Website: lowes
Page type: billing-address
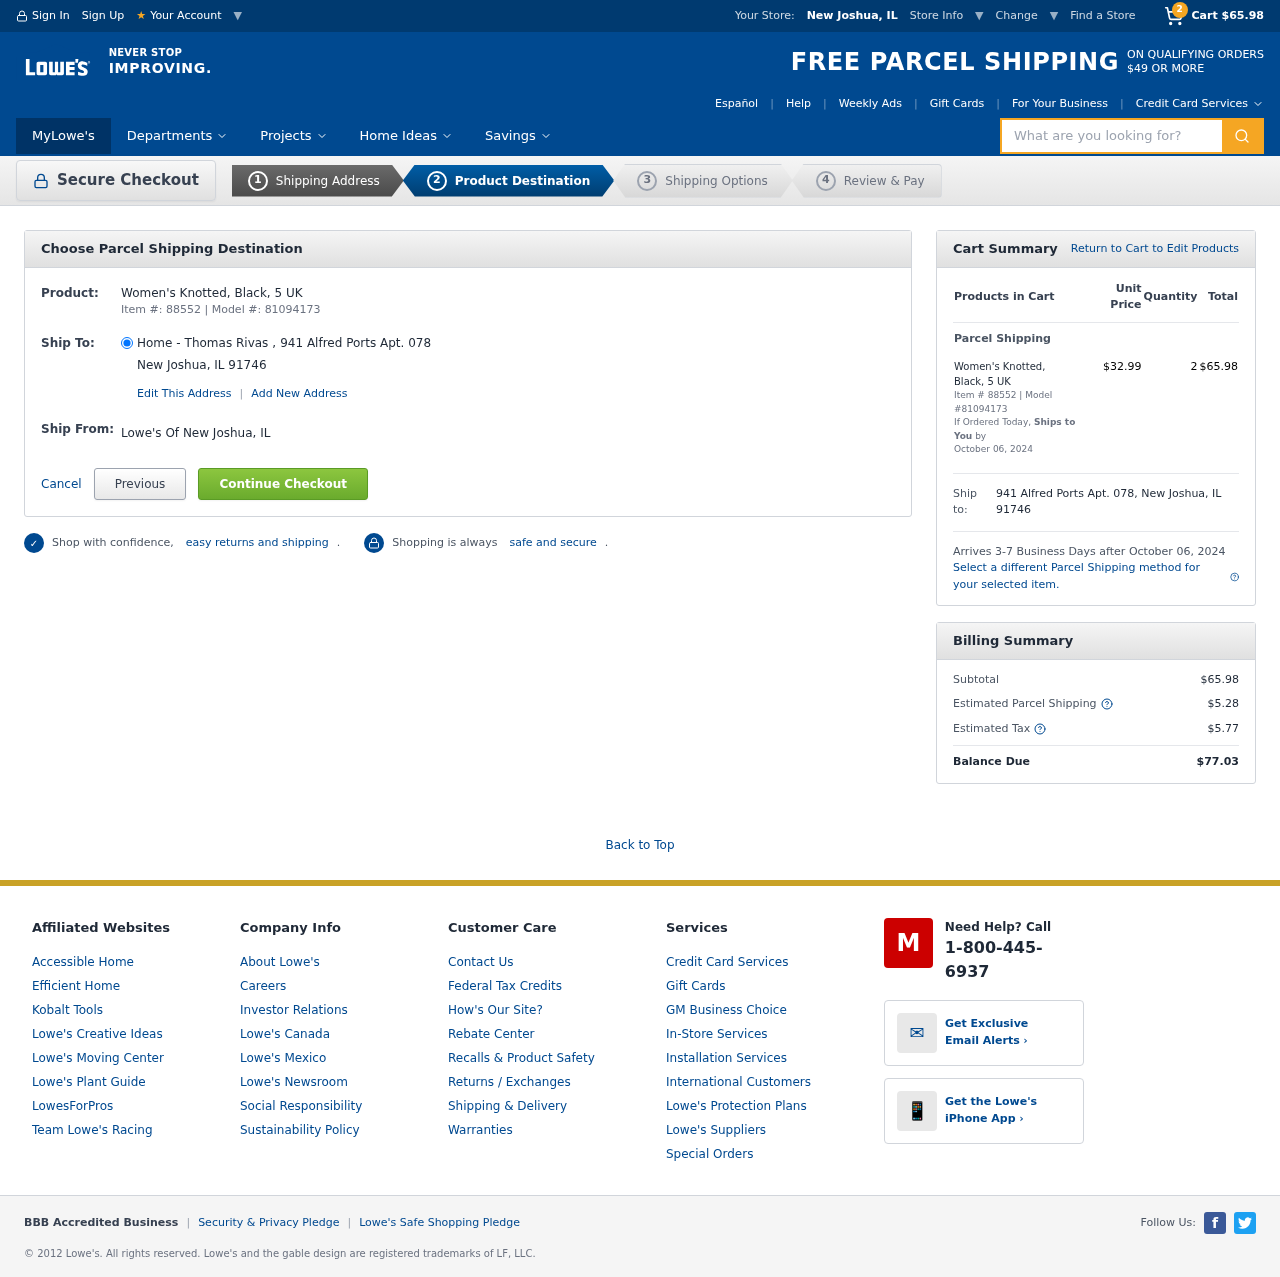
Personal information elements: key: PII_ADDRESS
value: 941 Alfred Ports Apt. 078, New Joshua, IL 91746
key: PII_CITY_STATE
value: New Joshua, IL
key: PII_CITY_STATE_ZIP
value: New Joshua, IL 91746
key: PII_FULLNAME
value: Thomas Rivas
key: PII_STREET
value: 941 Alfred Ports Apt. 078
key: PII_CITY_STATE2
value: New Joshua, IL
Product elements: key: PRODUCT1_NAME
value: Women's Knotted, Black, 5 UK
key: PRODUCT1_PRICE
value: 32.99
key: PRODUCT1_QUANTITY
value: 2
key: PRODUCT1_ITEM_NUMBER
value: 88552
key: PRODUCT1_MODEL_NUMBER
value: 81094173
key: PRODUCT1_NAME2
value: Women's Knotted, Black, 5 UK
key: PRODUCT1_ITEM_NUMBER2
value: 88552
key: PRODUCT1_MODEL_NUMBER2
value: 81094173
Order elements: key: ORDER_NUM_ITEMS
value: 2
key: ORDER_SUBTOTAL
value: $65.98
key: ORDER_SHIPPING_DATE
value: October 06, 2024
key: ORDER_SHIPPING_DATE2
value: October 06, 2024
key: ORDER_SUBTOTAL2
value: $65.98
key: ORDER_SHIPPING_COST
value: $5.28
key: ORDER_TAX
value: $5.77
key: ORDER_TOTAL
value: $77.03
Search elements: key: HEADER_SEARCH
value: What are you looking for?